A scalogram of one vibration snapshot from a rotating bearing is shown, computed with a continuous wavelet transform. Determine the bearing's health state. Answer with exactly one of: normal, inner_race, outer_race, ball.
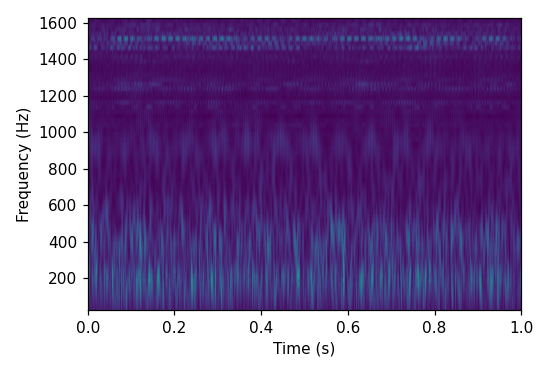
Answer: outer_race